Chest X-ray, AP view. Patient: 12 years old, sex F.
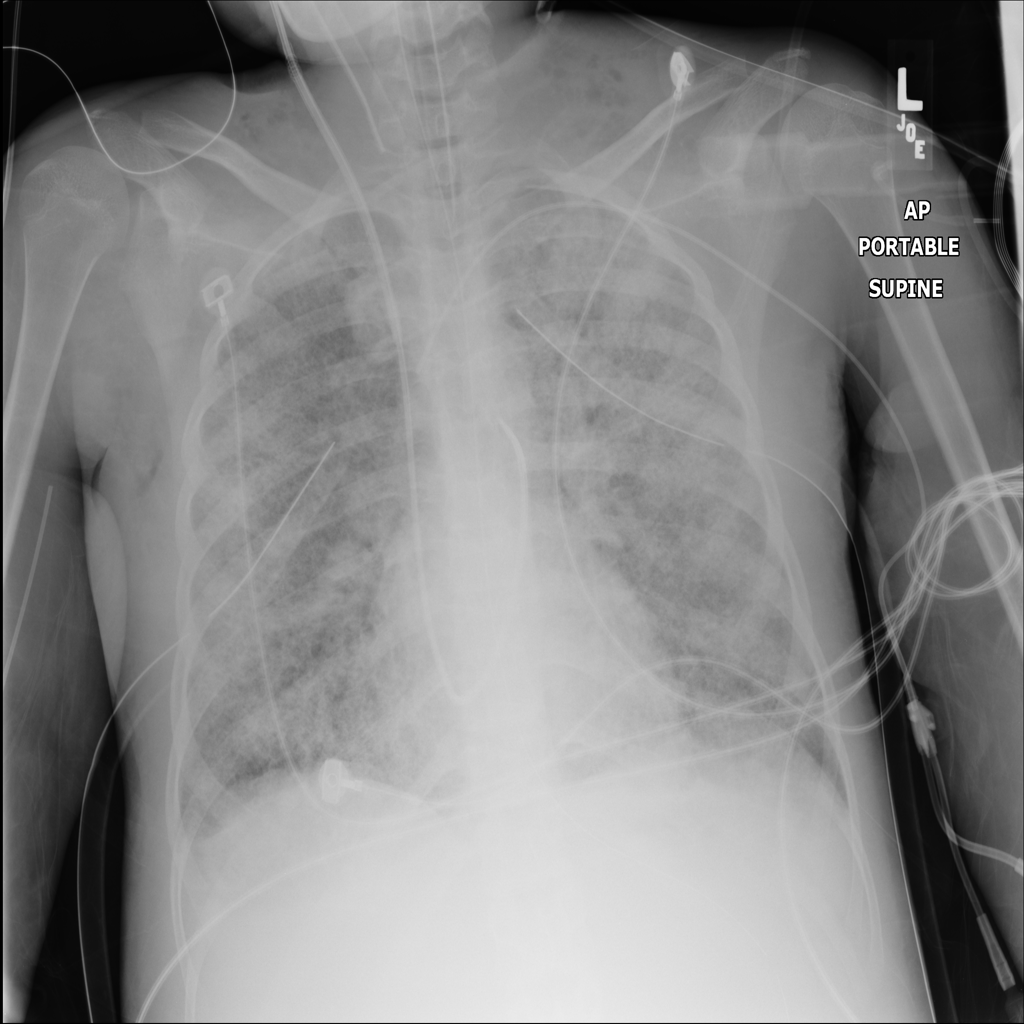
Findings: Emphysema